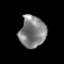
Tissue: prostate
Cell type: Myeloid cells
Senescence score: 0.3313
Nuclear area (px): 817
Mean DAPI intensity: 129.334